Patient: sex M, age 45
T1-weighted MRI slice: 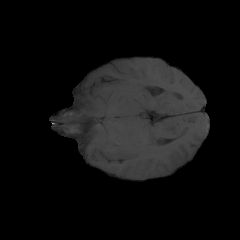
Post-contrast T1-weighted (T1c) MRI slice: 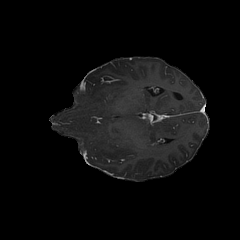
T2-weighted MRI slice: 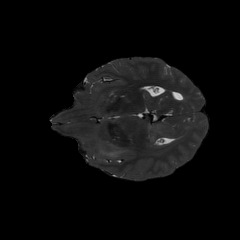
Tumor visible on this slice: yes
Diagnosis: Astrocytoma, IDH-mutant
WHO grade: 3